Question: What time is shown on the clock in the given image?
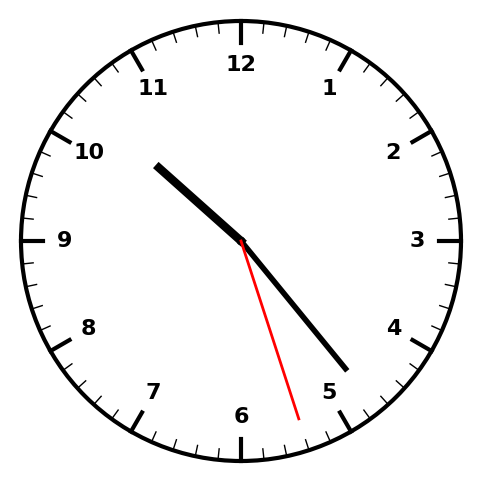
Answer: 10:23:27